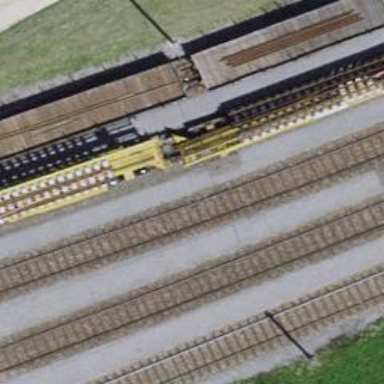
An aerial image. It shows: Railway yard with electrified contact lines.